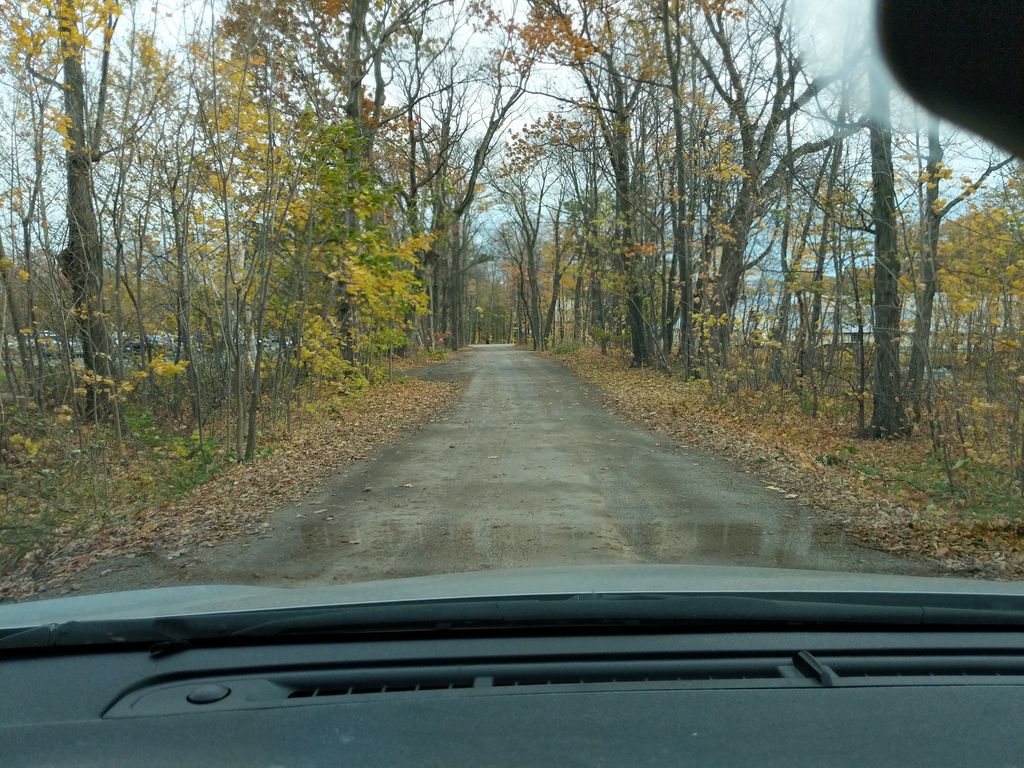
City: quebec_city